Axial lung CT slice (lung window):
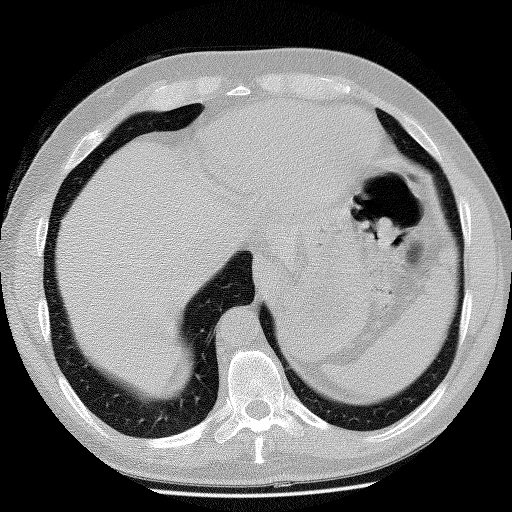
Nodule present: no